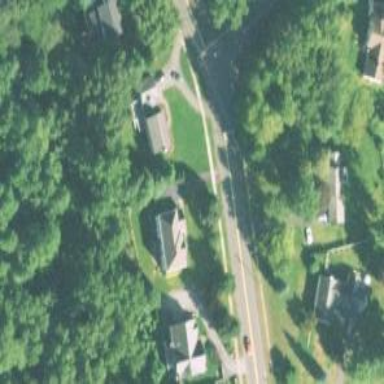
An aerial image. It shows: Road with stop sign.